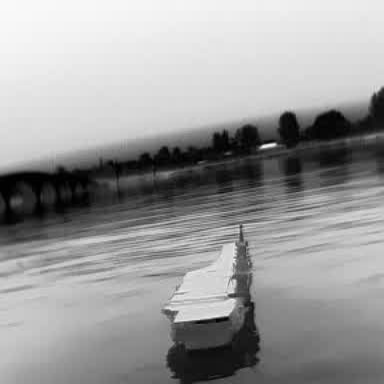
There is a warship in the infrared image.